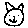
Label: cat